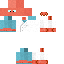
A male human skin with medium skin, wearing brown long hair dressed in a blue hoodie and red pants, featuring a closed mouth.